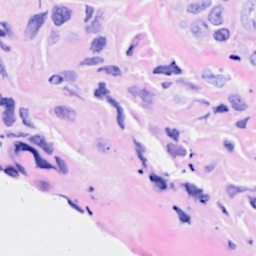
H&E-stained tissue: Breast